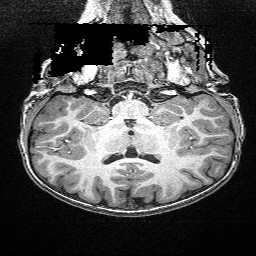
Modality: T1w
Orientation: sagittal